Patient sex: M
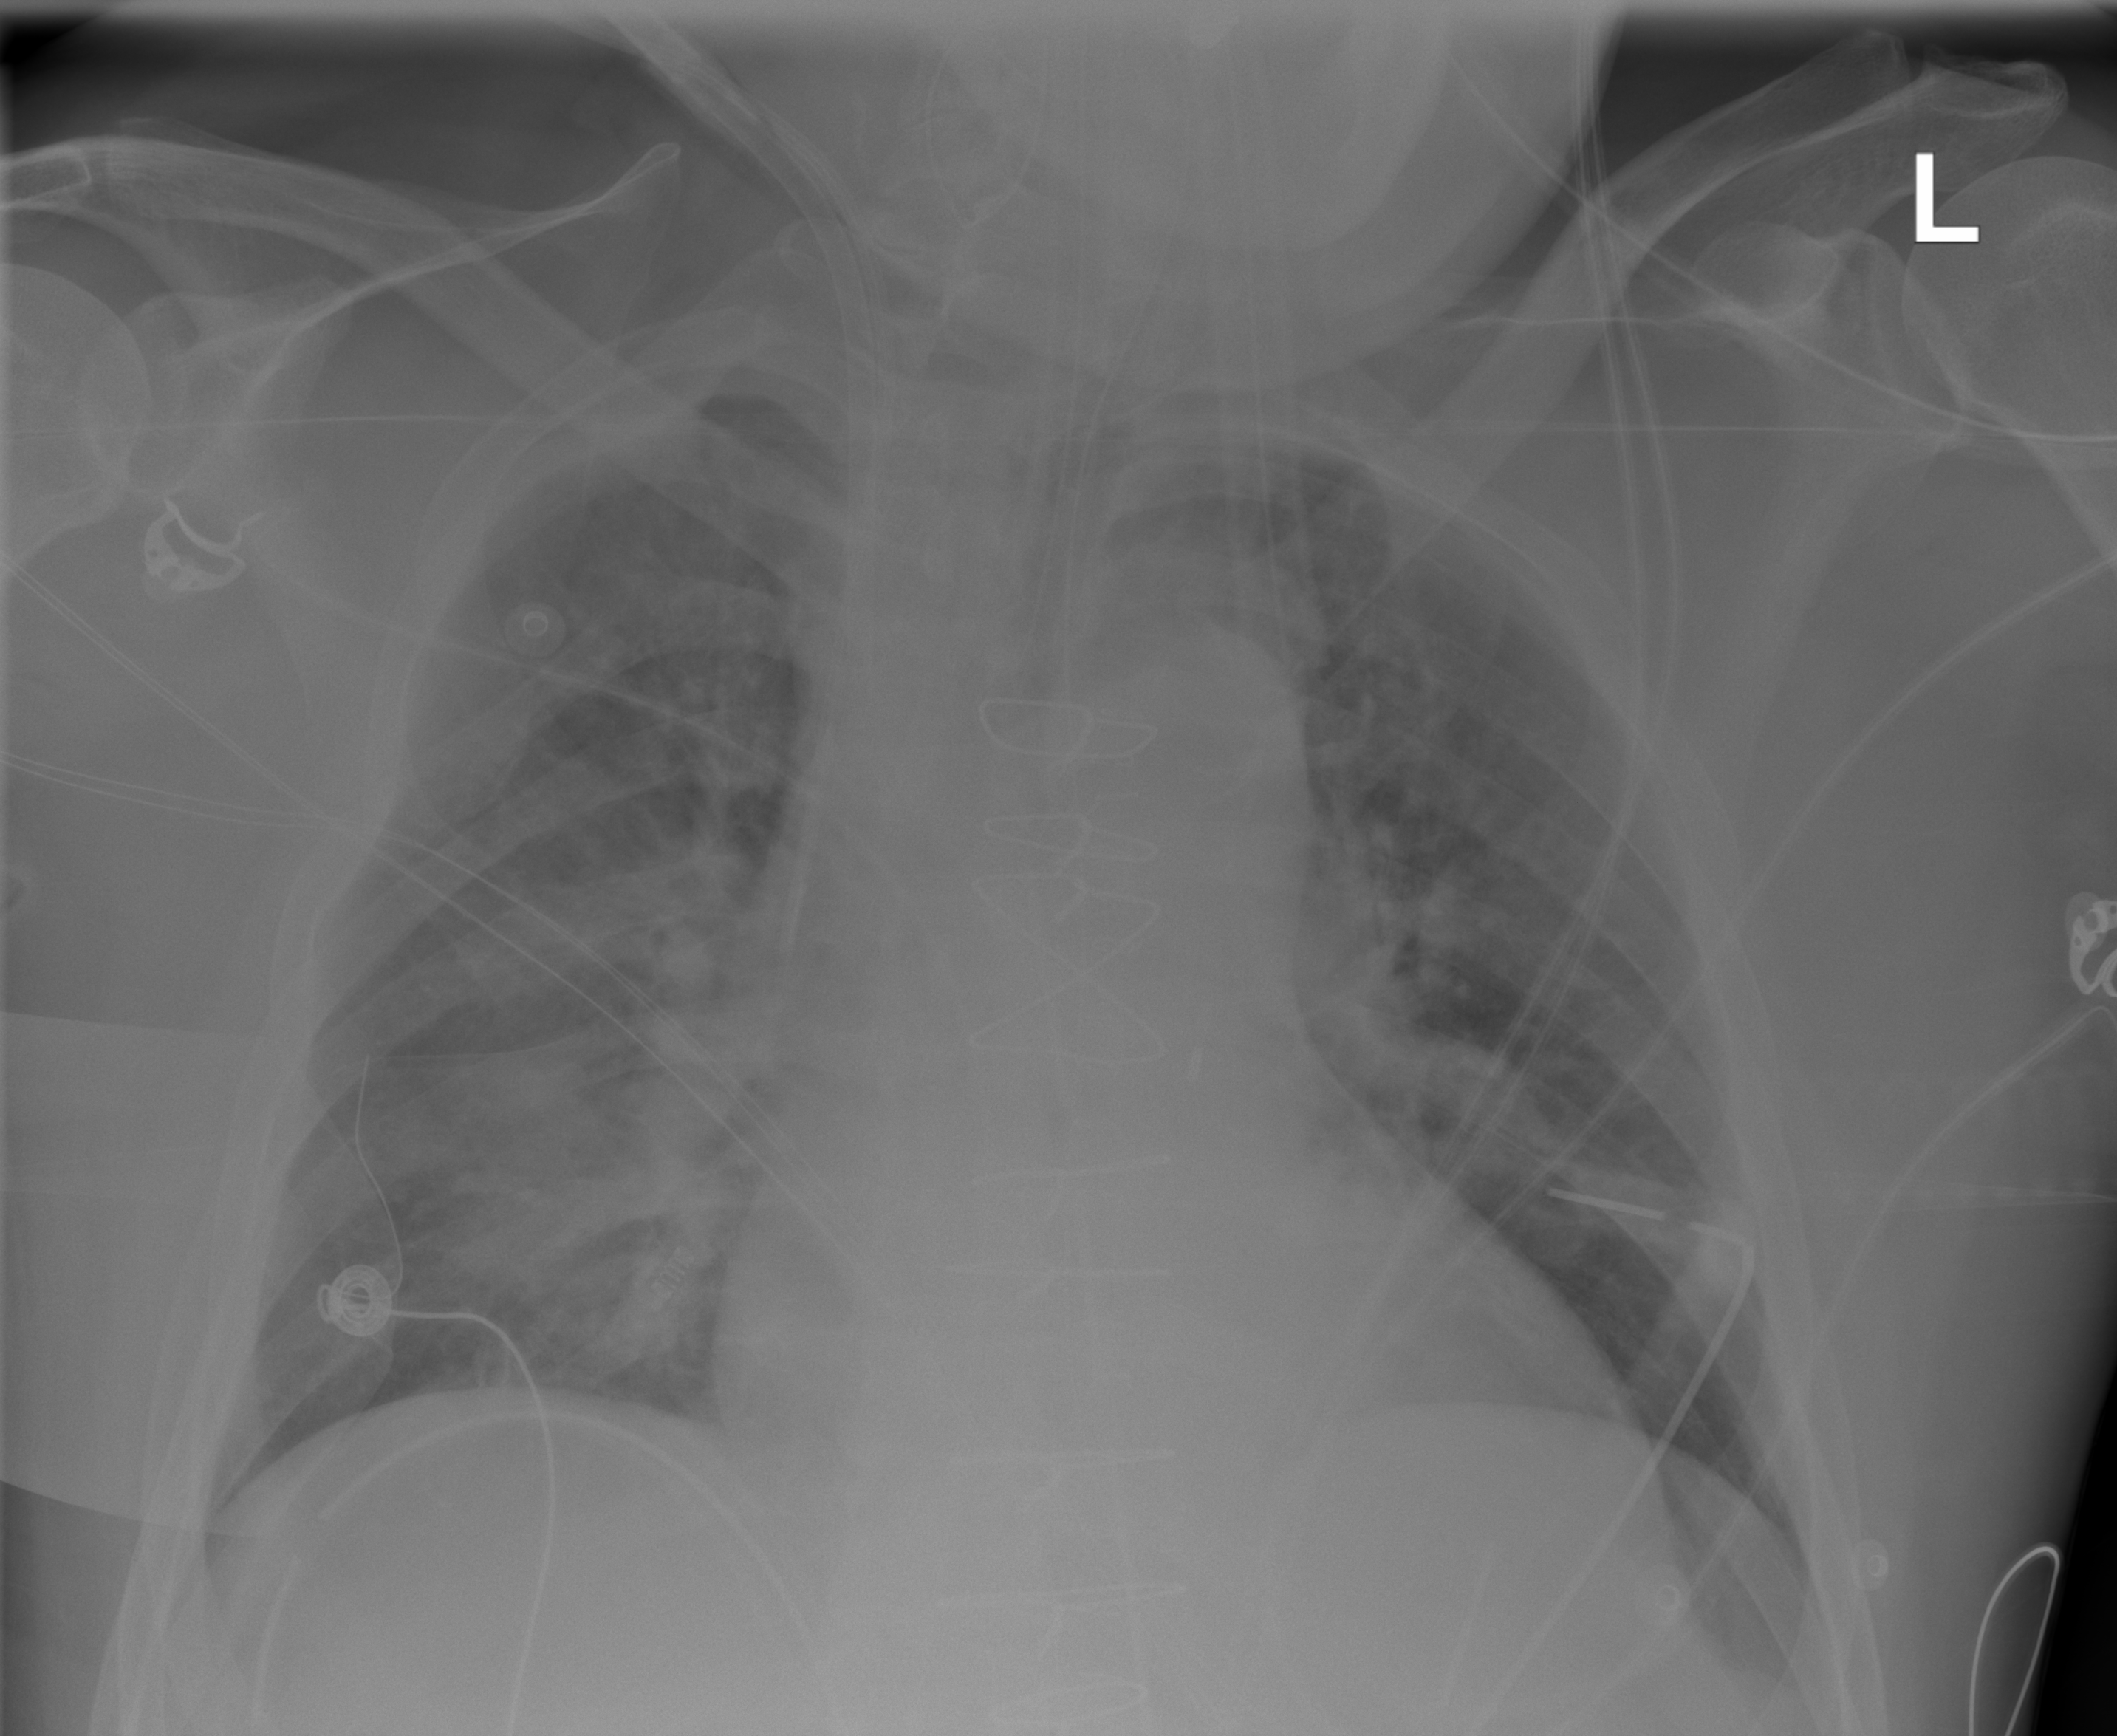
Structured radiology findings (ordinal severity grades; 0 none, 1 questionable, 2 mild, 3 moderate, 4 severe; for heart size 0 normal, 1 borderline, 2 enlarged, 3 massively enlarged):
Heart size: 2
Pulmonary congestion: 2
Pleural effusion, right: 0
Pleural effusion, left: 0
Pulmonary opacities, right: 2
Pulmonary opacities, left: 0
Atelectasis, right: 0
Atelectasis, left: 0